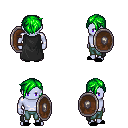
a pixel art fantasy rpg character, male body template, dark elf, purple skin, black cape, teal pants, green pixie cut hairstyle, black slippers, shield, four views (front, back, left, right), 2x2 character sprite sheet, small pixel art, hard edges, no anti-aliasing